Question: I have recently moved to another computer and the name of this computer is long and in all caps. I usually have 2-3 sessions open and it gets confusing since the workspace name is my computer name, it takes up the majority of the tab on the start bar as you can see below.

Is there a way to change what shows in the title bar so I don't have to play a guessing game as to which one is the solution I need to work on?
I checked the settings but there are so many I probably overlooked it. At least, I hope so :D
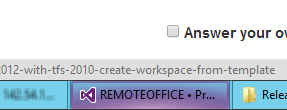
Answer: There are two extension available to change Visual Studio window title: <URL>.